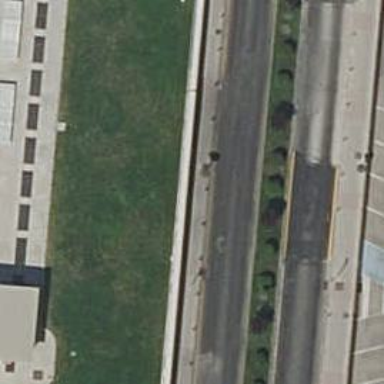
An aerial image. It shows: Sidewalk along the footway.